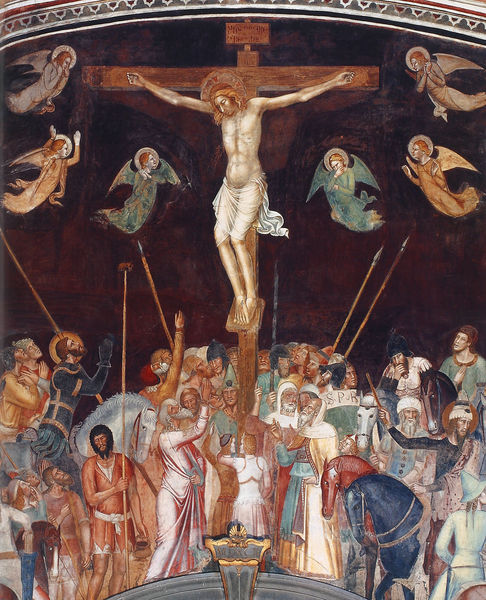
Titel: Spanische Kapelle (ehemaliger Kapitelsaal)
Künstler: Andrea di Bonaiuto
Standort: Florenz, S. Maria Novella, Spanische Kapelle (EU - I - Toskana)
Schlagwörter: blau, flügel, gott, mann, umhang, weiß, menschen, braun, männer, rot, malerei, alt, bart, wand, alte, johannes, trauer, öl, kirche, decke, fliegen, pferd, pferde, reiter, engel, italien, soldaten, wandmalerei, kreuz, soldat, beten, christus, jesus, kreuzigung, mittelalter, priester, lanzen, heilige, speer, speere, fresko, jünger, heilig, maria, trauernde, turban, petrus, schwamm, kreut, absis, essig, apostel, sperr, folter, giotto, mater, kalvarienberg, christus am kreuz, paulus, essigschwamm, spieße, kreuzigungsszene, chritus, baraun, chirsti, keiphas, volkreicher kalvarienberg